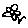
Label: flower